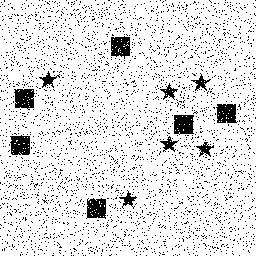
Squares: 6
Triangles: 0
Stars: 6
Total shapes: 12